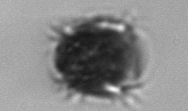
Label: Mesodinium